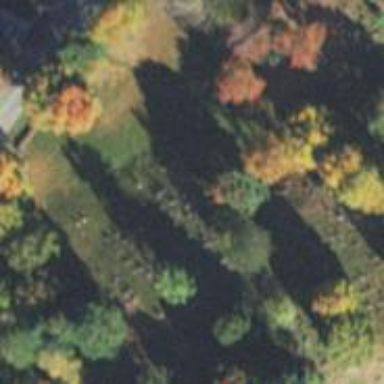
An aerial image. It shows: Cemetery with historic significance.